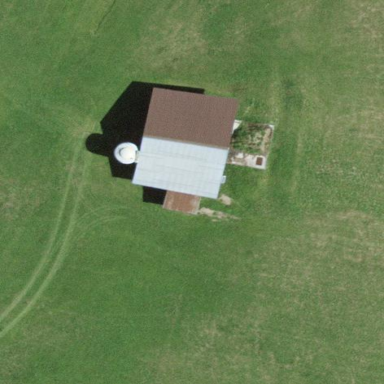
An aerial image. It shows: Barn.